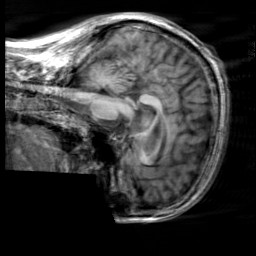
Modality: T1w
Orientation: sagittal
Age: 41
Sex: male
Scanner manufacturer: siemens
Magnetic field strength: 3 T
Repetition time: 2.3 s
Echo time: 0.00303 s